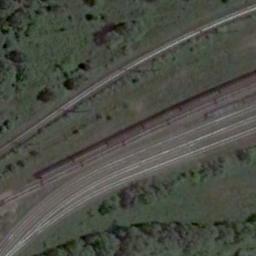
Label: railway